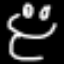
Label: frog